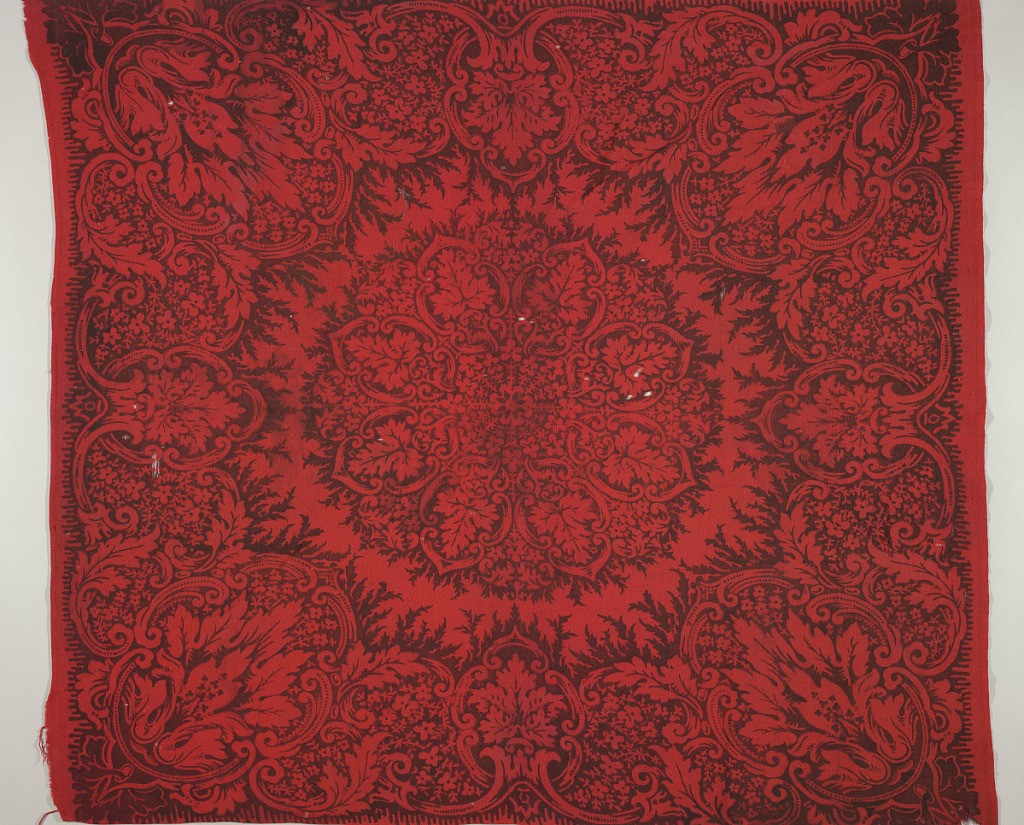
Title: Table cover
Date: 1840s
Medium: wool Technique: block printed on plain weave
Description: Central medallion of an 8-lobed shape surrounded by a massed border. In black on red.